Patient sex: M
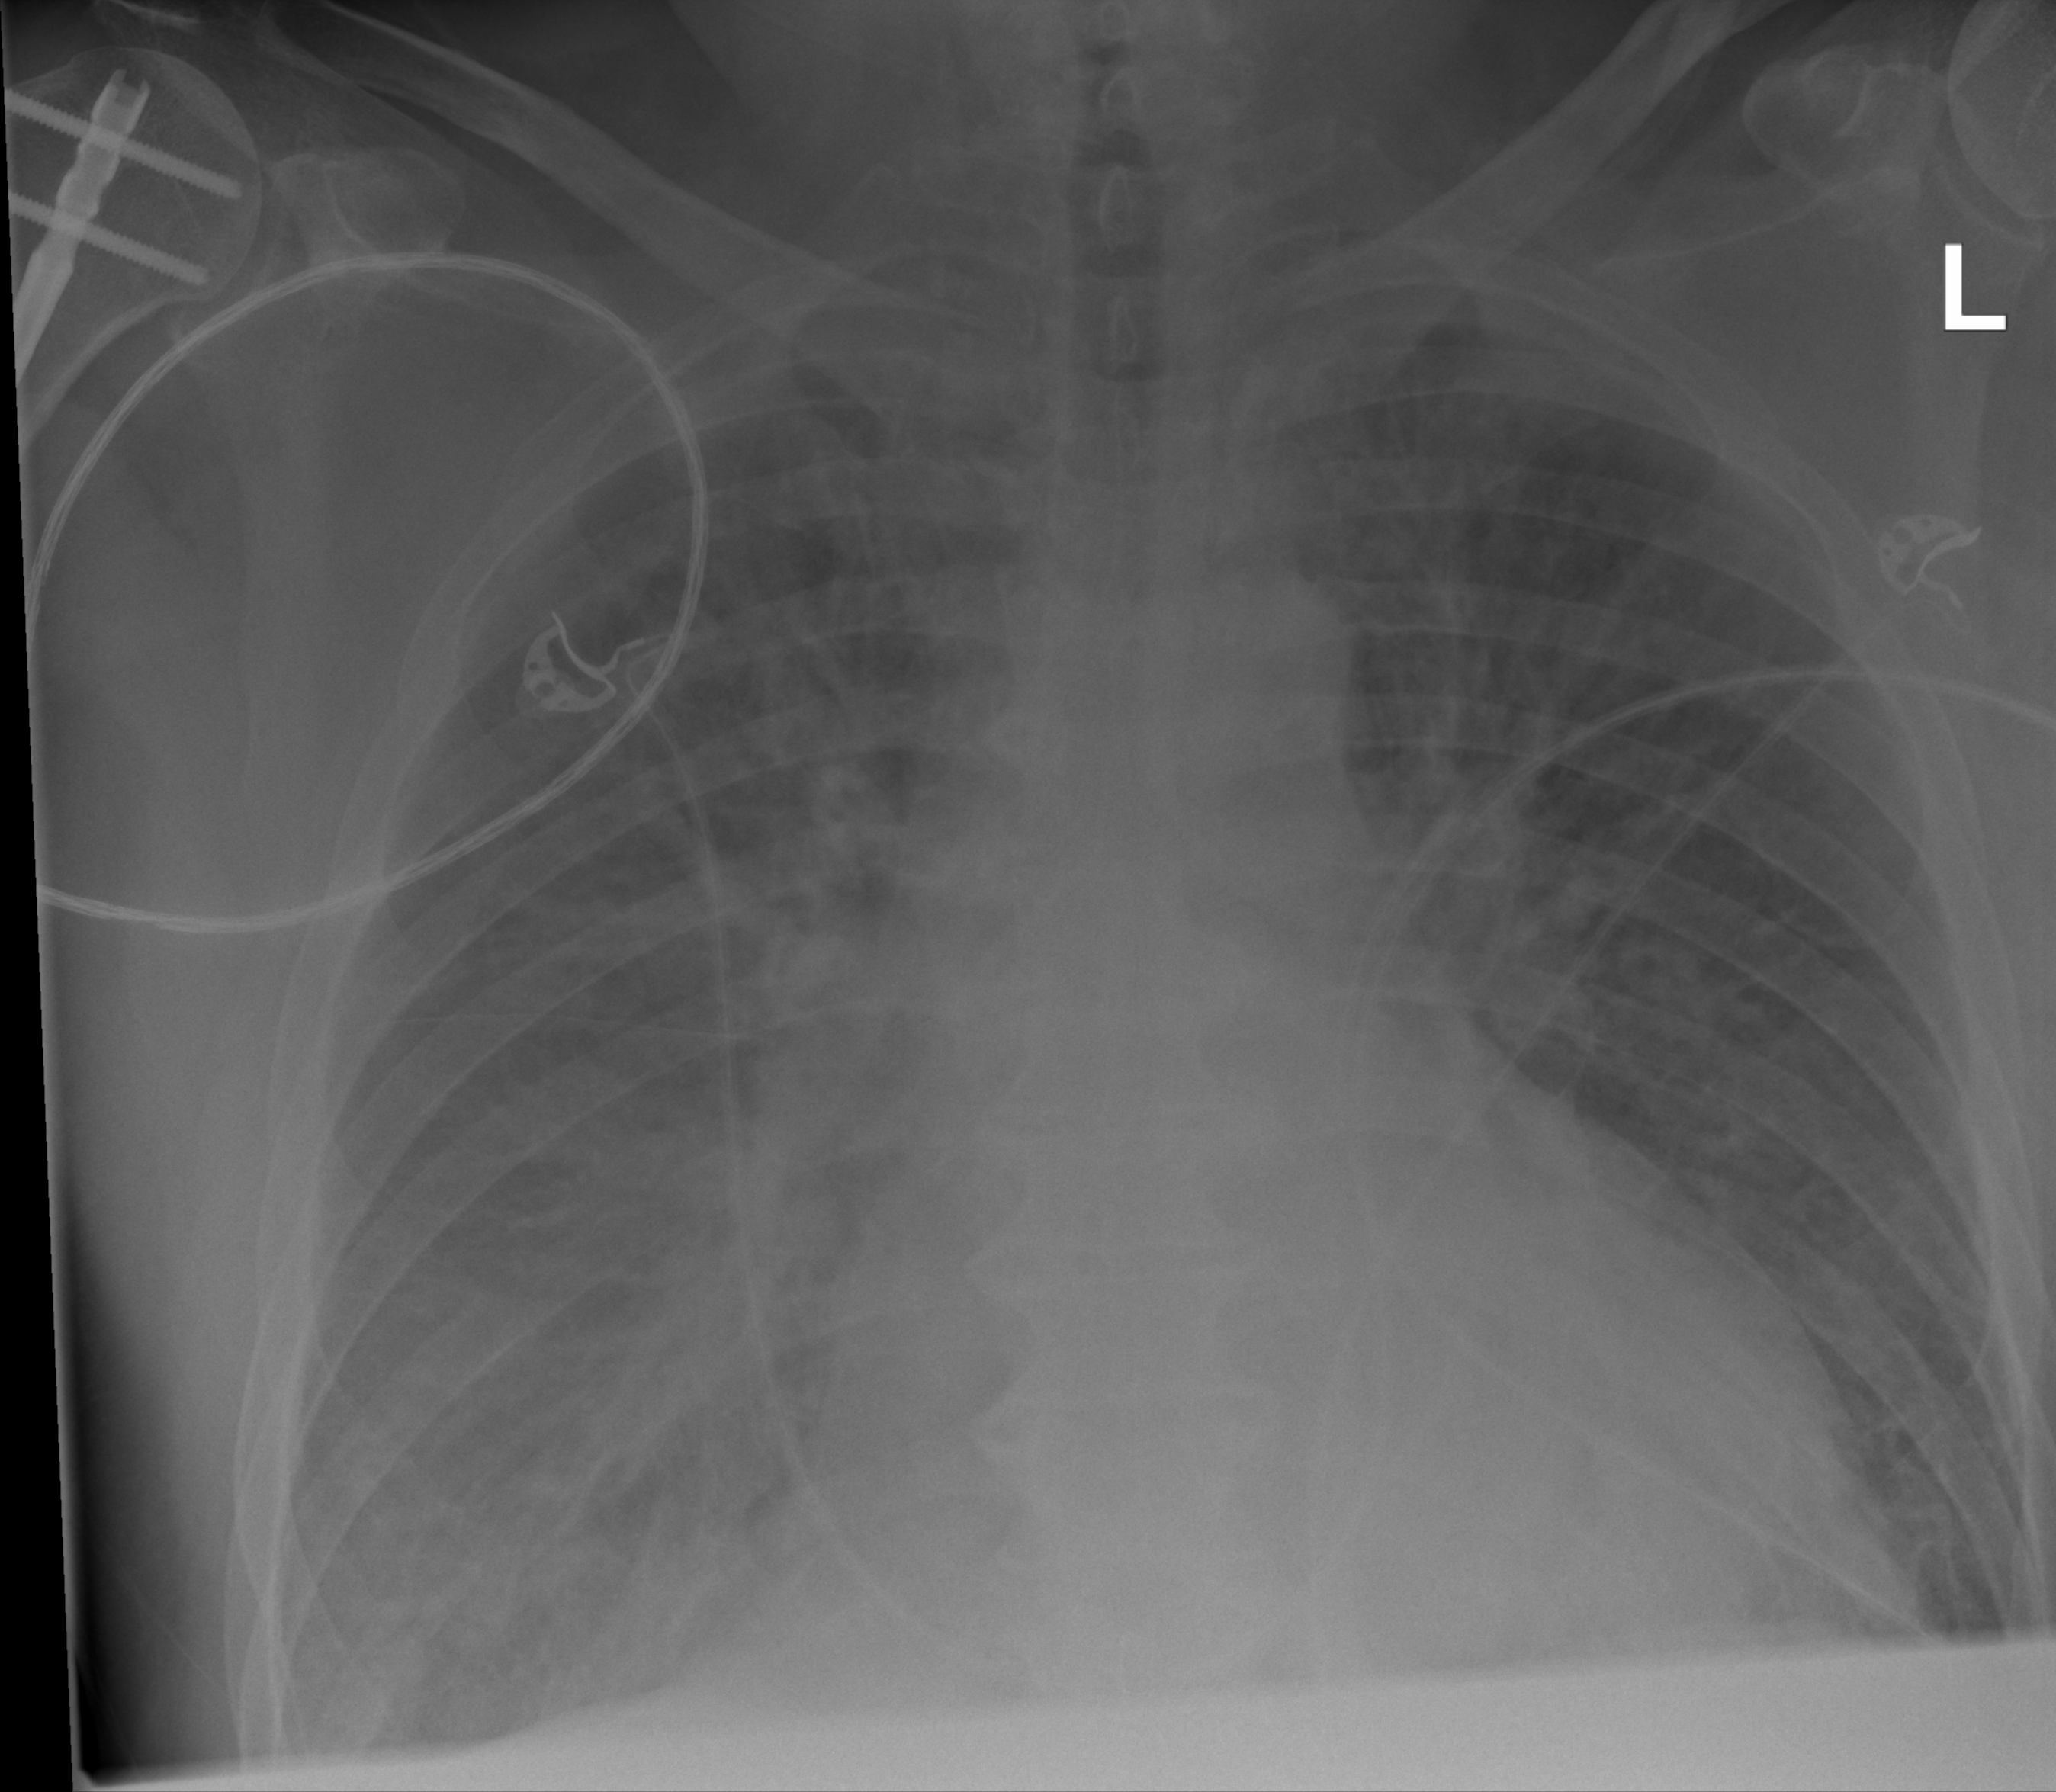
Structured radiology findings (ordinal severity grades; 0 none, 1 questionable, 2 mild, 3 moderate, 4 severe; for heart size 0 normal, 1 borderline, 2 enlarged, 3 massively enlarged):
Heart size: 2
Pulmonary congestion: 3
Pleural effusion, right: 0
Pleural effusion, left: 0
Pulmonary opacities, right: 3
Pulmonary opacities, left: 2
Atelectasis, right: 2
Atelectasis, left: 2